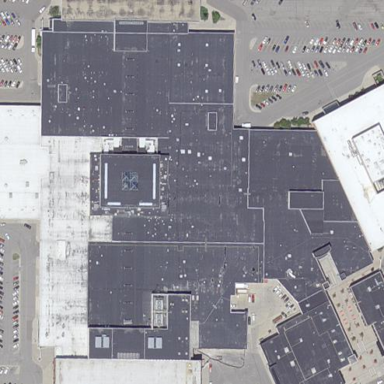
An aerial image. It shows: Mall building.